Interaction volume radius: 5 \u00c5
Interaction volume height: 25 \u00c5
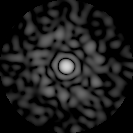
Disorder parameter: 0.8378